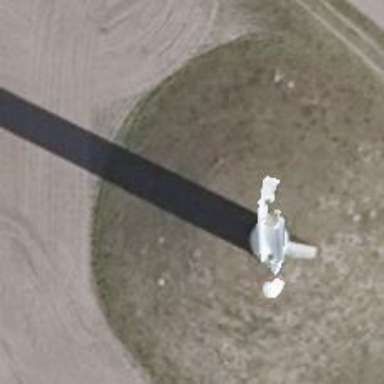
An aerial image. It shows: Wind generator of the horizontal axis type made by Vestas.